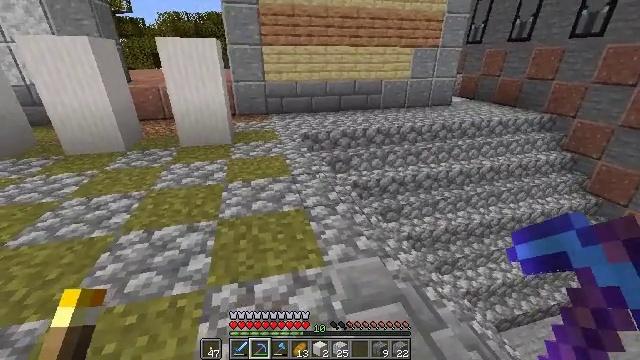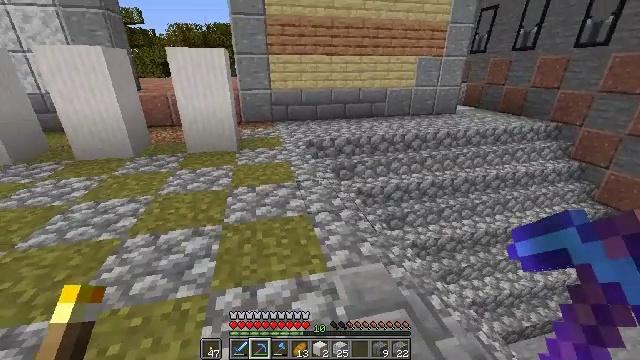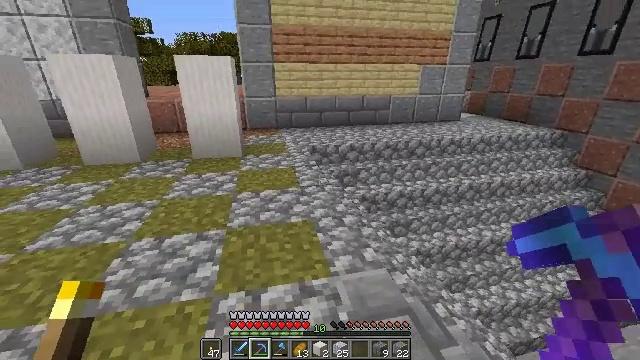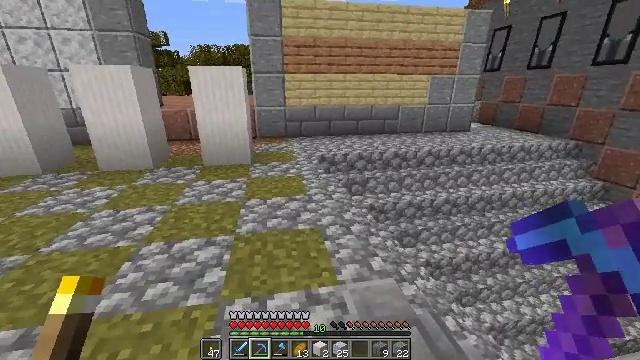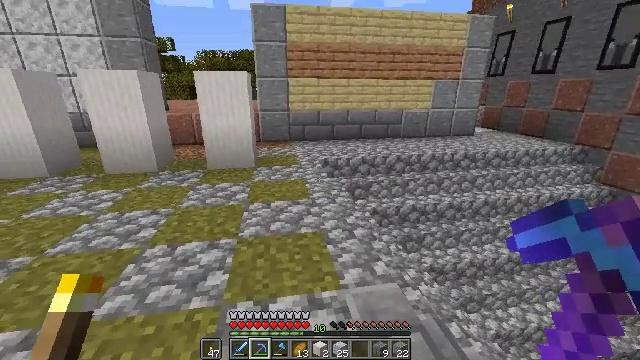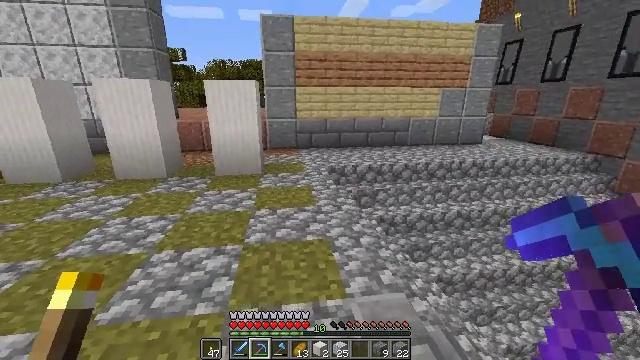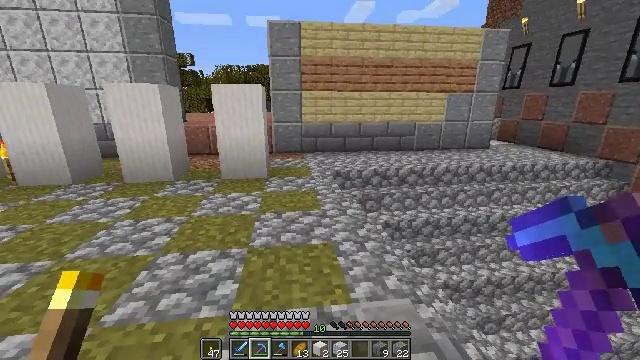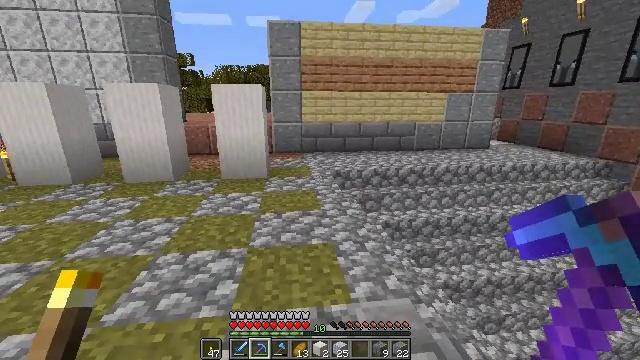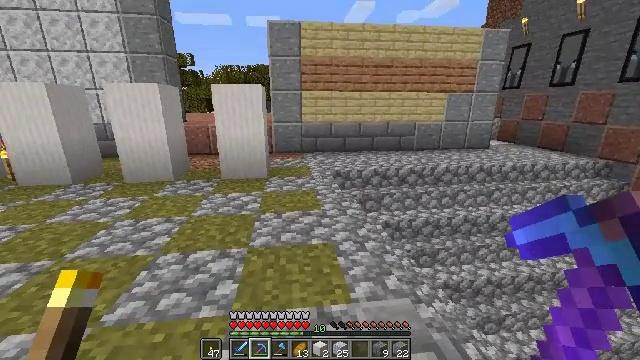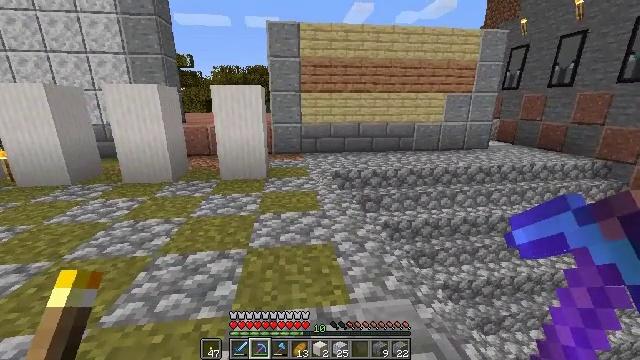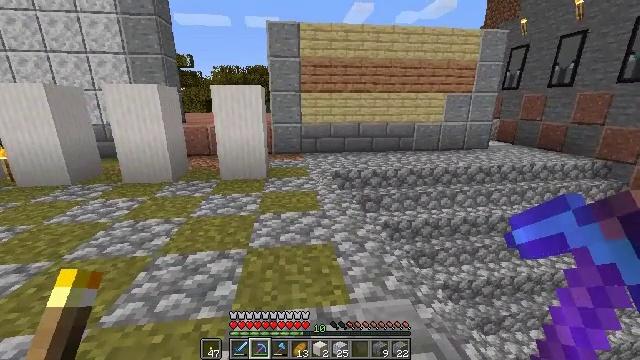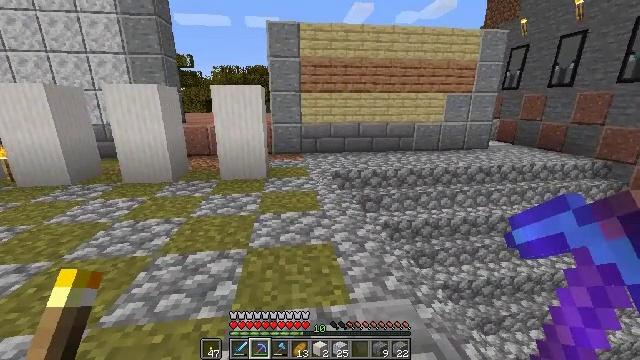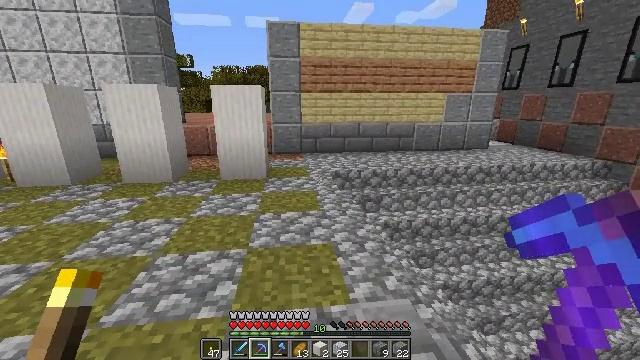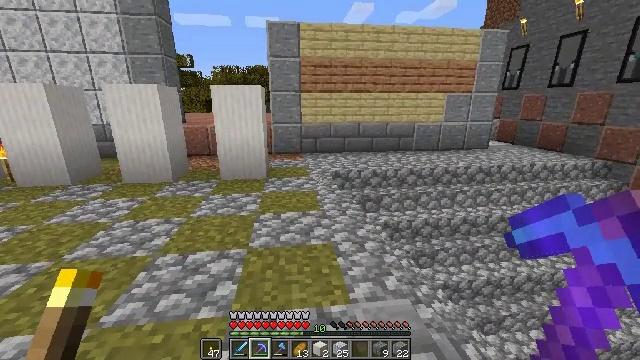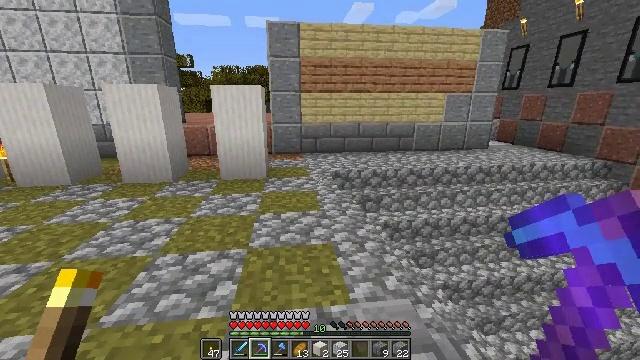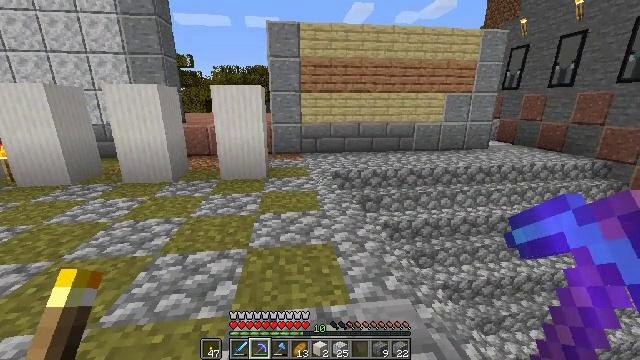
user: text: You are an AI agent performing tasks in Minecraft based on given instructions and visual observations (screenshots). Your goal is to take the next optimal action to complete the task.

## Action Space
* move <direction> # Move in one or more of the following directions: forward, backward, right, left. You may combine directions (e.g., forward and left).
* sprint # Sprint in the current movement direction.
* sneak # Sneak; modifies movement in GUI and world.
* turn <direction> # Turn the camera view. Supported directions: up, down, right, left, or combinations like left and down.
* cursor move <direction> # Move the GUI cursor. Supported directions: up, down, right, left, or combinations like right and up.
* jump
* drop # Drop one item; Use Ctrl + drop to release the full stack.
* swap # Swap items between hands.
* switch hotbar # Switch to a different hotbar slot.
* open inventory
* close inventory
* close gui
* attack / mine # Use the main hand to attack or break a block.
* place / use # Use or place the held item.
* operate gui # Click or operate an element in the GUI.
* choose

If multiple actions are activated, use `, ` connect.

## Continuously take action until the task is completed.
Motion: motion action
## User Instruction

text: Extract the quartz pillar from a building.
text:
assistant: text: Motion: turn left and up
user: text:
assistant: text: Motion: turn up
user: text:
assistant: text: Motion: turn left and up
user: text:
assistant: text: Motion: no_op
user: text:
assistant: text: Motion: turn left and up
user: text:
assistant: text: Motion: turn left
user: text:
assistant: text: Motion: no_op
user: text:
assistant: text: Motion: no_op
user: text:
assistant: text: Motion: no_op
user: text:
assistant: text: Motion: no_op
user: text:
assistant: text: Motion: no_op
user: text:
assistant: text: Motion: no_op
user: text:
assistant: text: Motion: no_op
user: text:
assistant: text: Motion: no_op
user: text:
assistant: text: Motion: no_op
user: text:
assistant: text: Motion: no_op
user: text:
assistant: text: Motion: no_op
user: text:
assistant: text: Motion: no_op
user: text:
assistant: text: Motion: no_op
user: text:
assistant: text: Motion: no_op
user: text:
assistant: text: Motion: no_op
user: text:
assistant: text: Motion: no_op
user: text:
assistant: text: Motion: no_op
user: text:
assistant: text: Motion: no_op
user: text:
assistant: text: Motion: no_op
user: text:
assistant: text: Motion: no_op
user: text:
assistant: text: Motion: no_op
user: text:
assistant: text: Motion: no_op
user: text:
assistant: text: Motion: no_op
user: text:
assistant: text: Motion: no_op